Here is the time-frequency (STFT) view of a rotor kit's vibration measurement. Diagnose the rotating machine from this image, choosing from: normal, misalignment, unbalance, looseness.
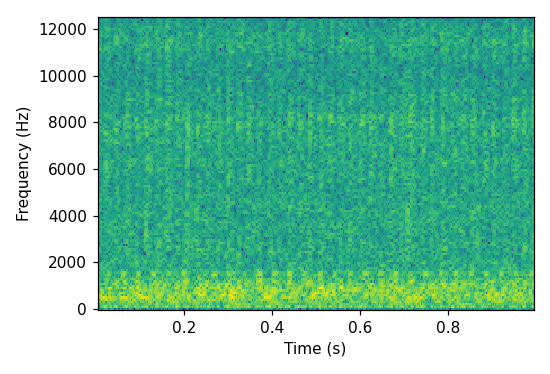
Answer: unbalance